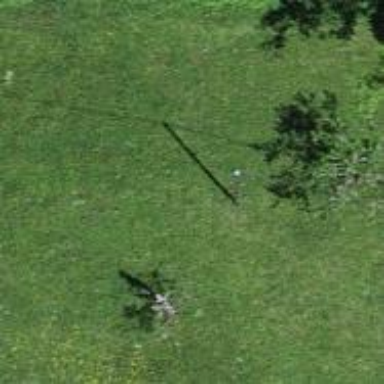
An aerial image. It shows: Power pole.